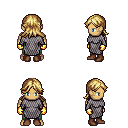
a pixel art fantasy rpg character, male body template, human, tanned skin, chain mail, teal pants, blonde loose hair, gold gloves, brown shoes, four views (front, back, left, right), 2x2 character sprite sheet, small pixel art, hard edges, no anti-aliasing